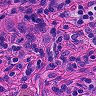
Metastatic tissue present: no